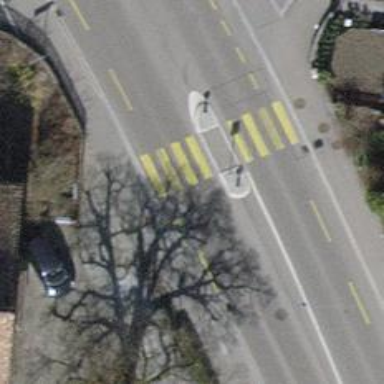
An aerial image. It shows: Uncontrolled zebra crossing on the road.